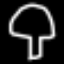
Label: mushroom